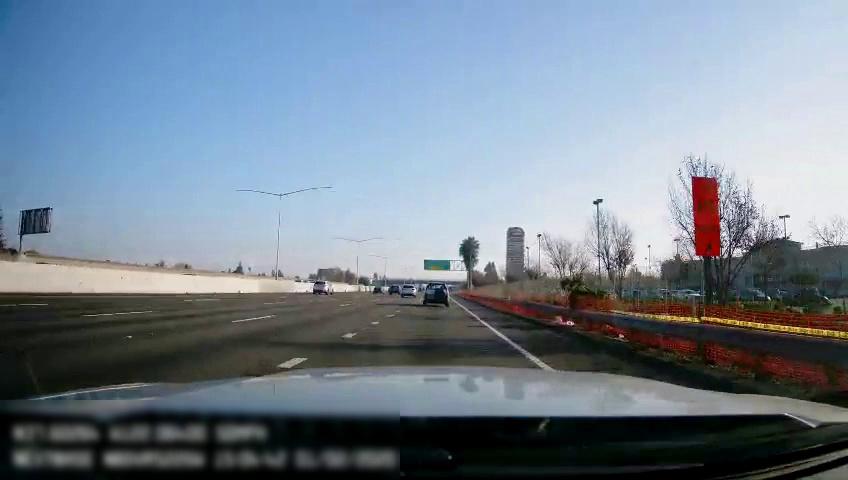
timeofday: Day
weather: Sunny
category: Drivable Space
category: Vehicles | SUV
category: Vehicles | SUV
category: Vehicles | SUV
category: Vehicles | Car
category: Vehicles | SUV
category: Lanes | Current Lane
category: Lanes | Alternate Lane
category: Lanes | Alternate Lane
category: Lanes | Alternate Lane
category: Lanes | Alternate Lane
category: Traffic | Signs